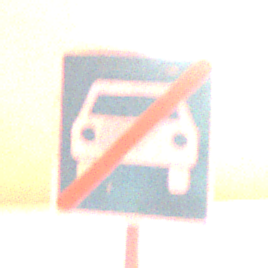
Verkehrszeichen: EndeKraftfahrstrasse
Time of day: Night
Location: Outdoor (Urban)
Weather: Overcast
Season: Winter
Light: Artificial